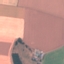
Land use / land cover class: AnnualCrop